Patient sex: M
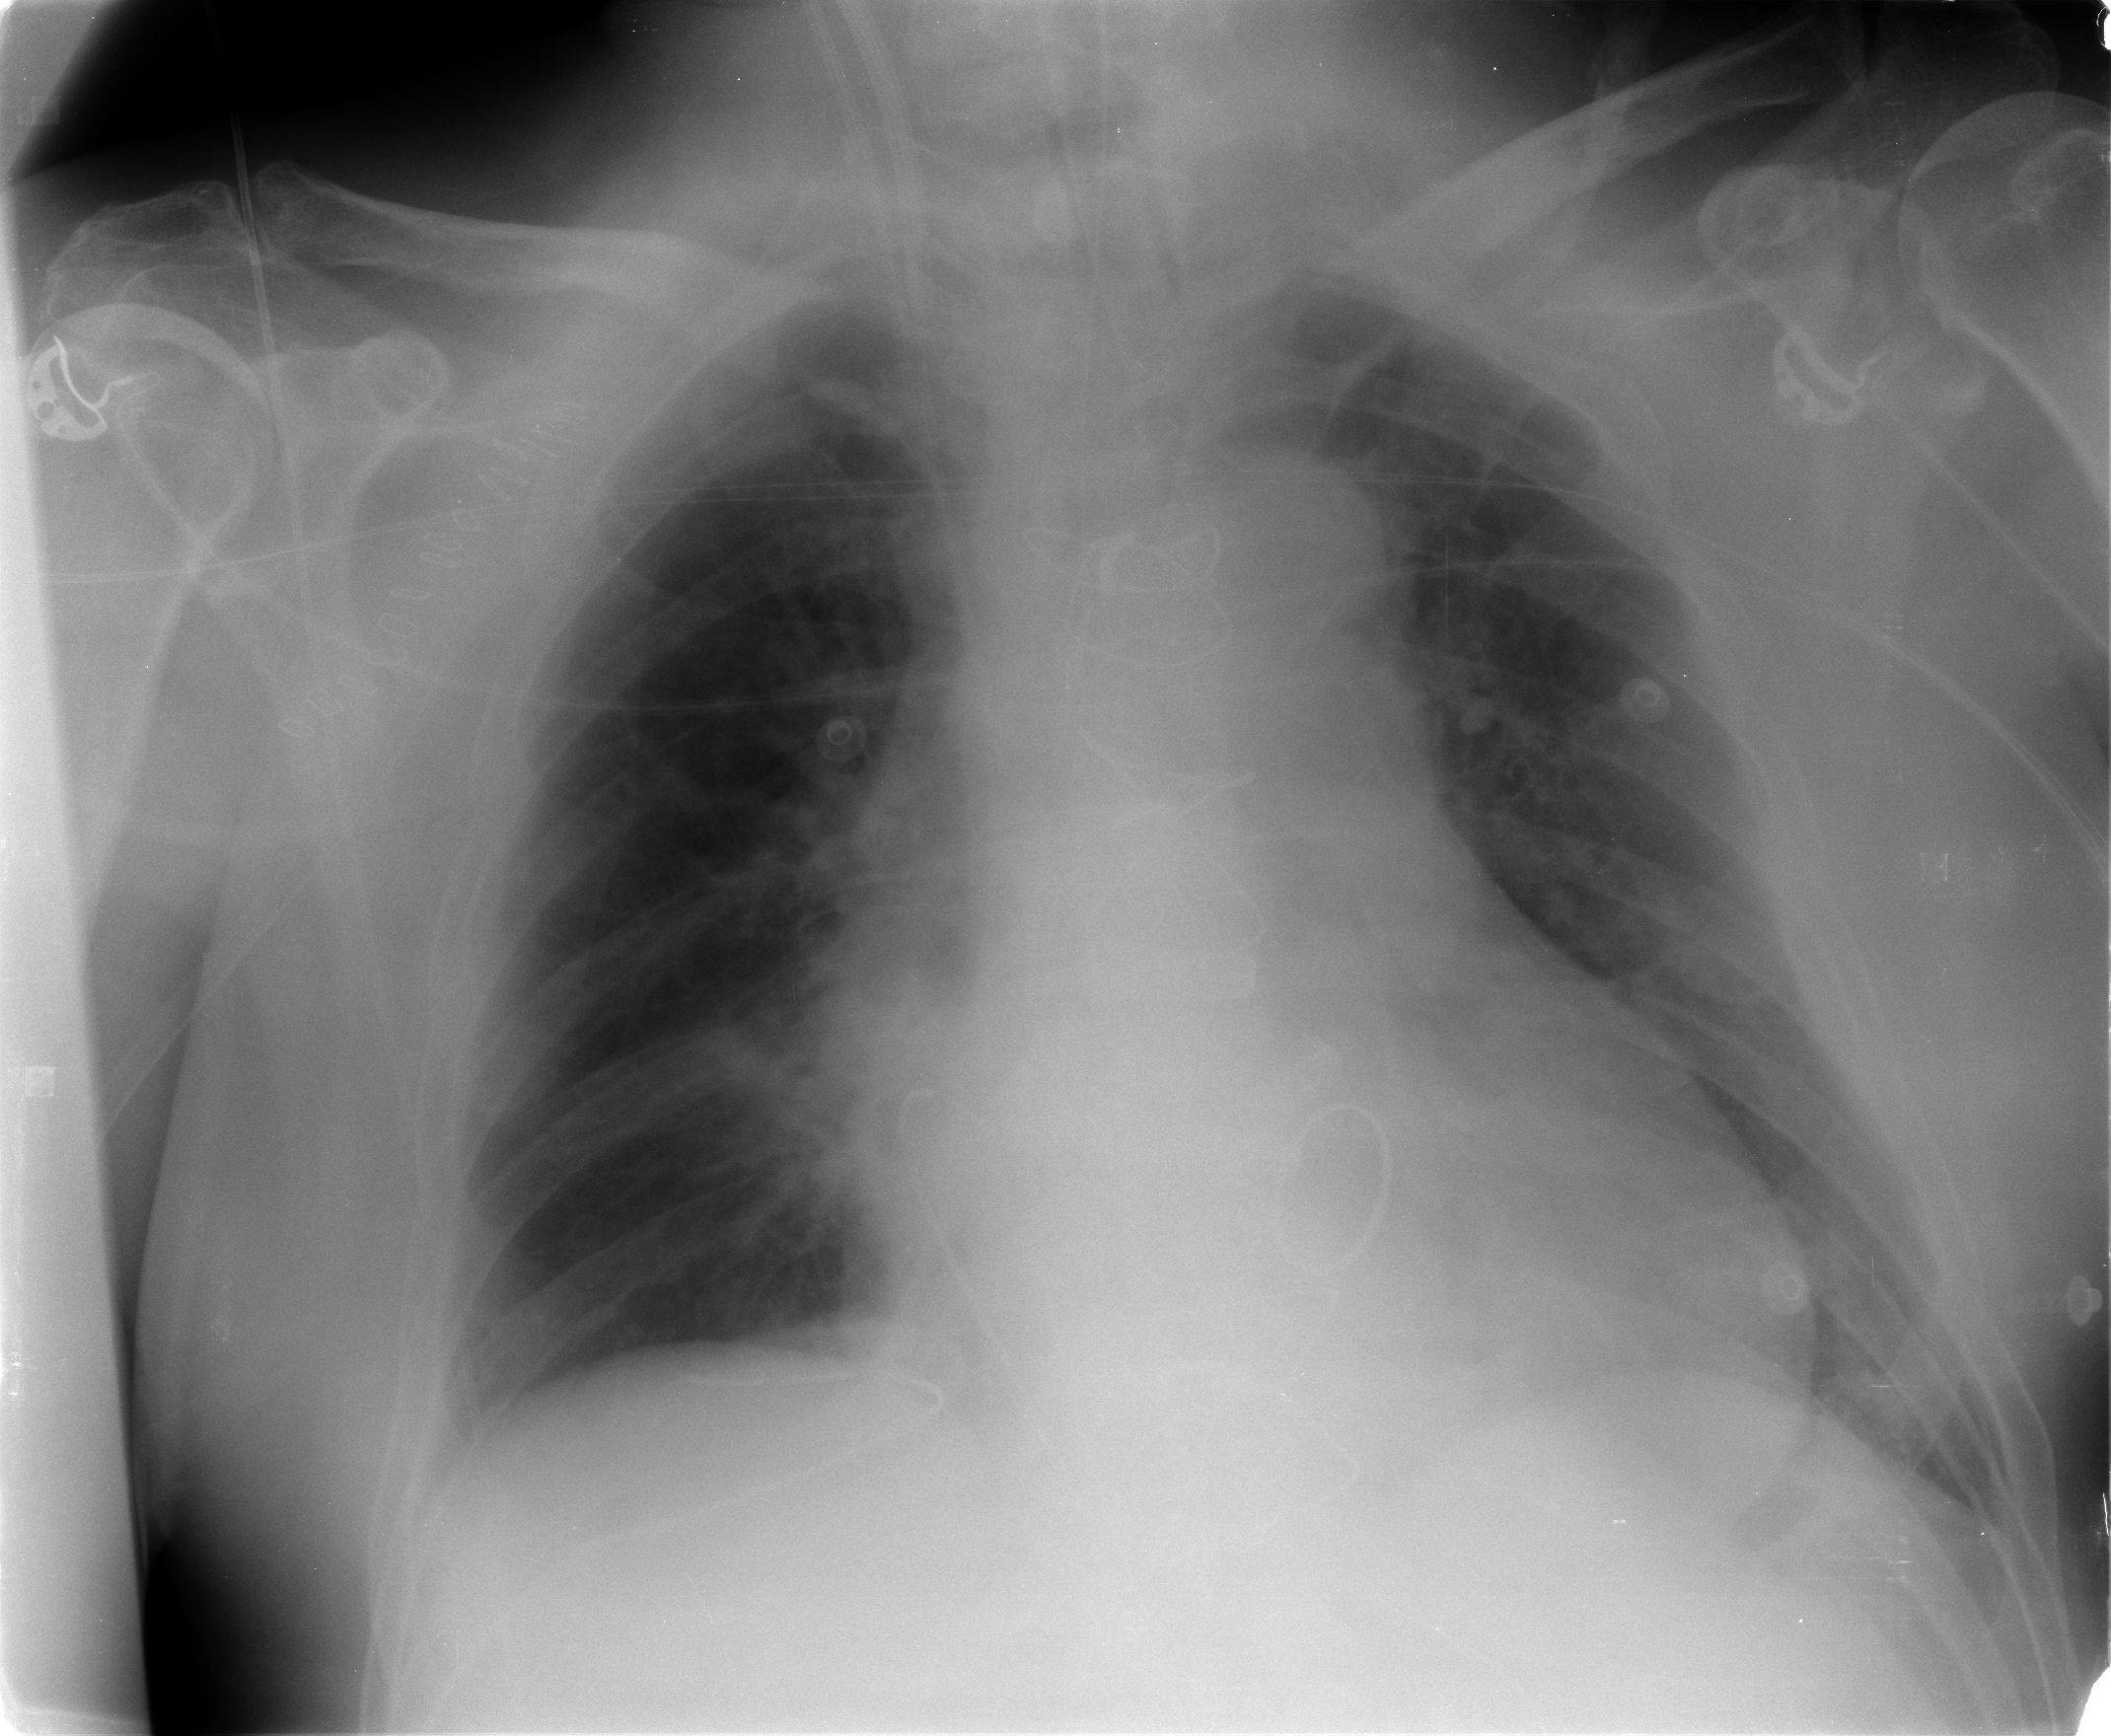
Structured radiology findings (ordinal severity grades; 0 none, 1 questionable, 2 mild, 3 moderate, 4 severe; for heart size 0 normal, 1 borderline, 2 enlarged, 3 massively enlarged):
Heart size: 3
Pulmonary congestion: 2
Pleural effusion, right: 0
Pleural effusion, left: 0
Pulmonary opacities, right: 1
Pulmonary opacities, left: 1
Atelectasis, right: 2
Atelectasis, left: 2